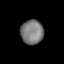
Tissue: lung
Cell type: Epithelial cells
Senescence score: 0.18
Nuclear area (px): 544
Mean DAPI intensity: 121.638